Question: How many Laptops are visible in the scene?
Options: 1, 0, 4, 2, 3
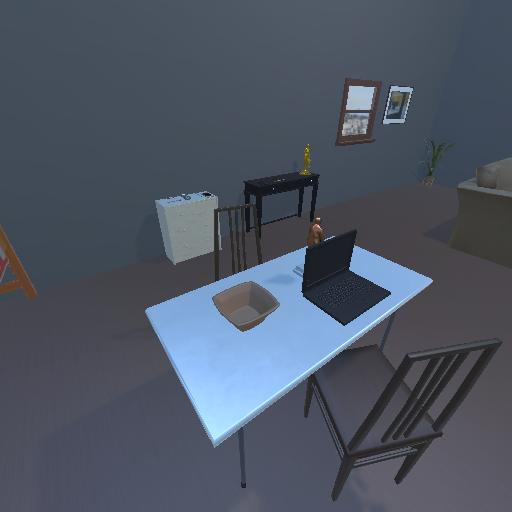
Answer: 1